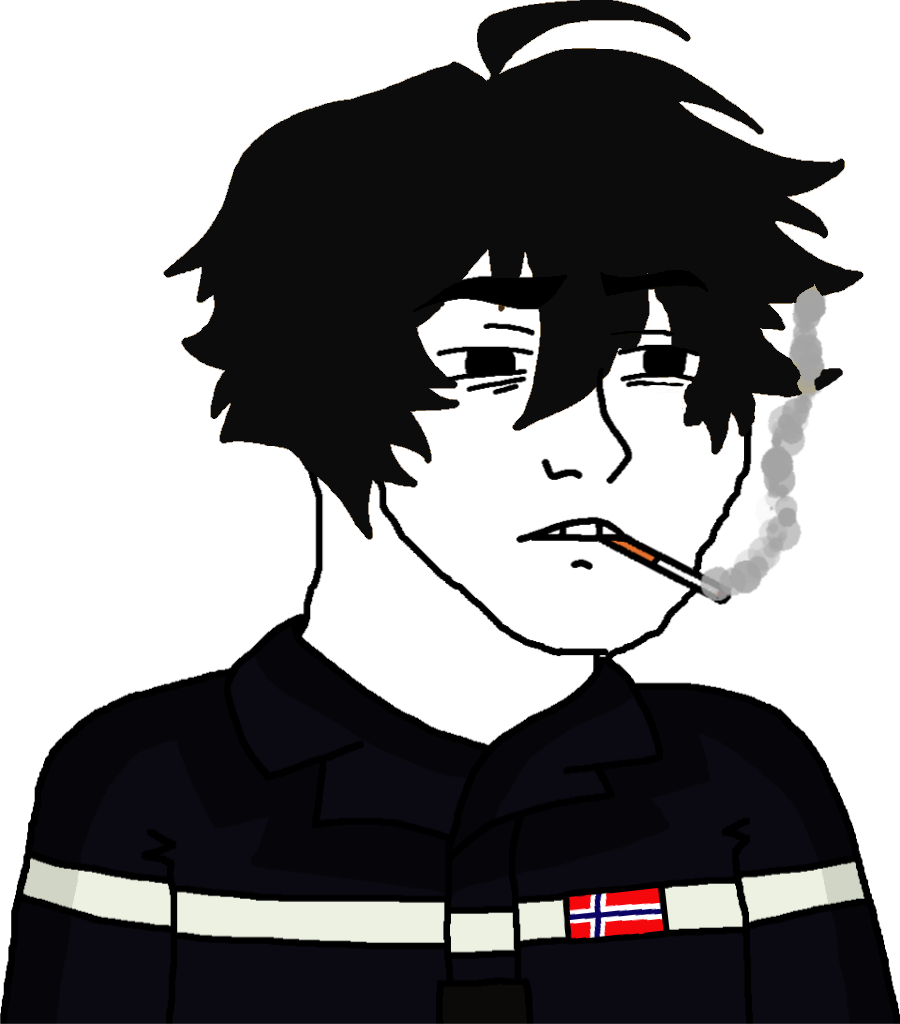
Label: 5_Twinkjak